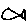
Label: fish